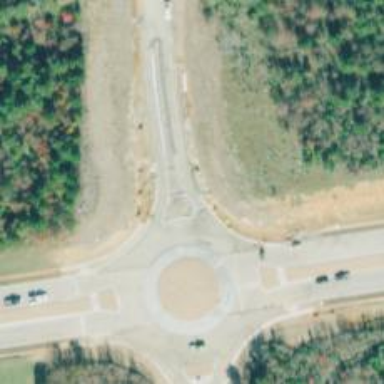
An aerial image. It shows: Marked road crossing.